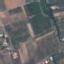
Label: PermanentCrop